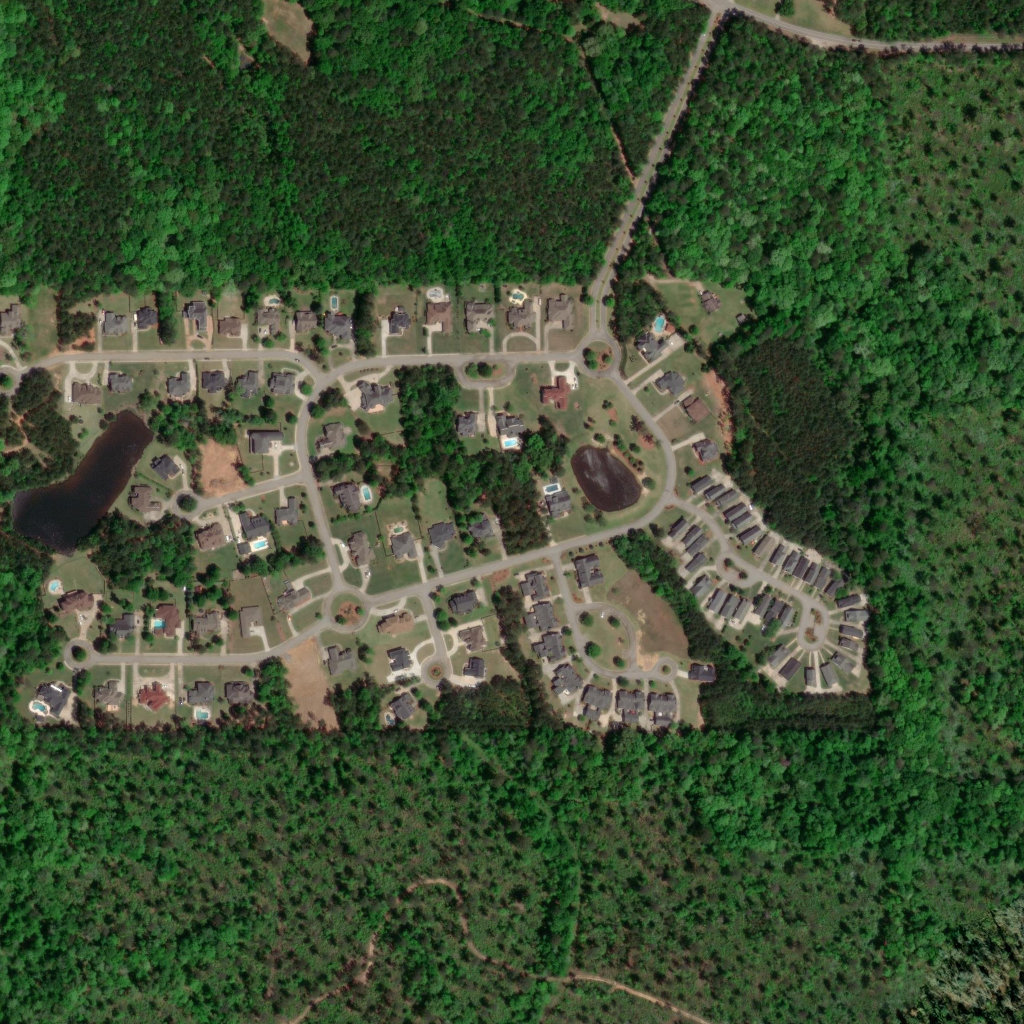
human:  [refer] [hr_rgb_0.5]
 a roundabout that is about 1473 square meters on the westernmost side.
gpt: <box>[[31, 56, 36, 62, 0]]</box>